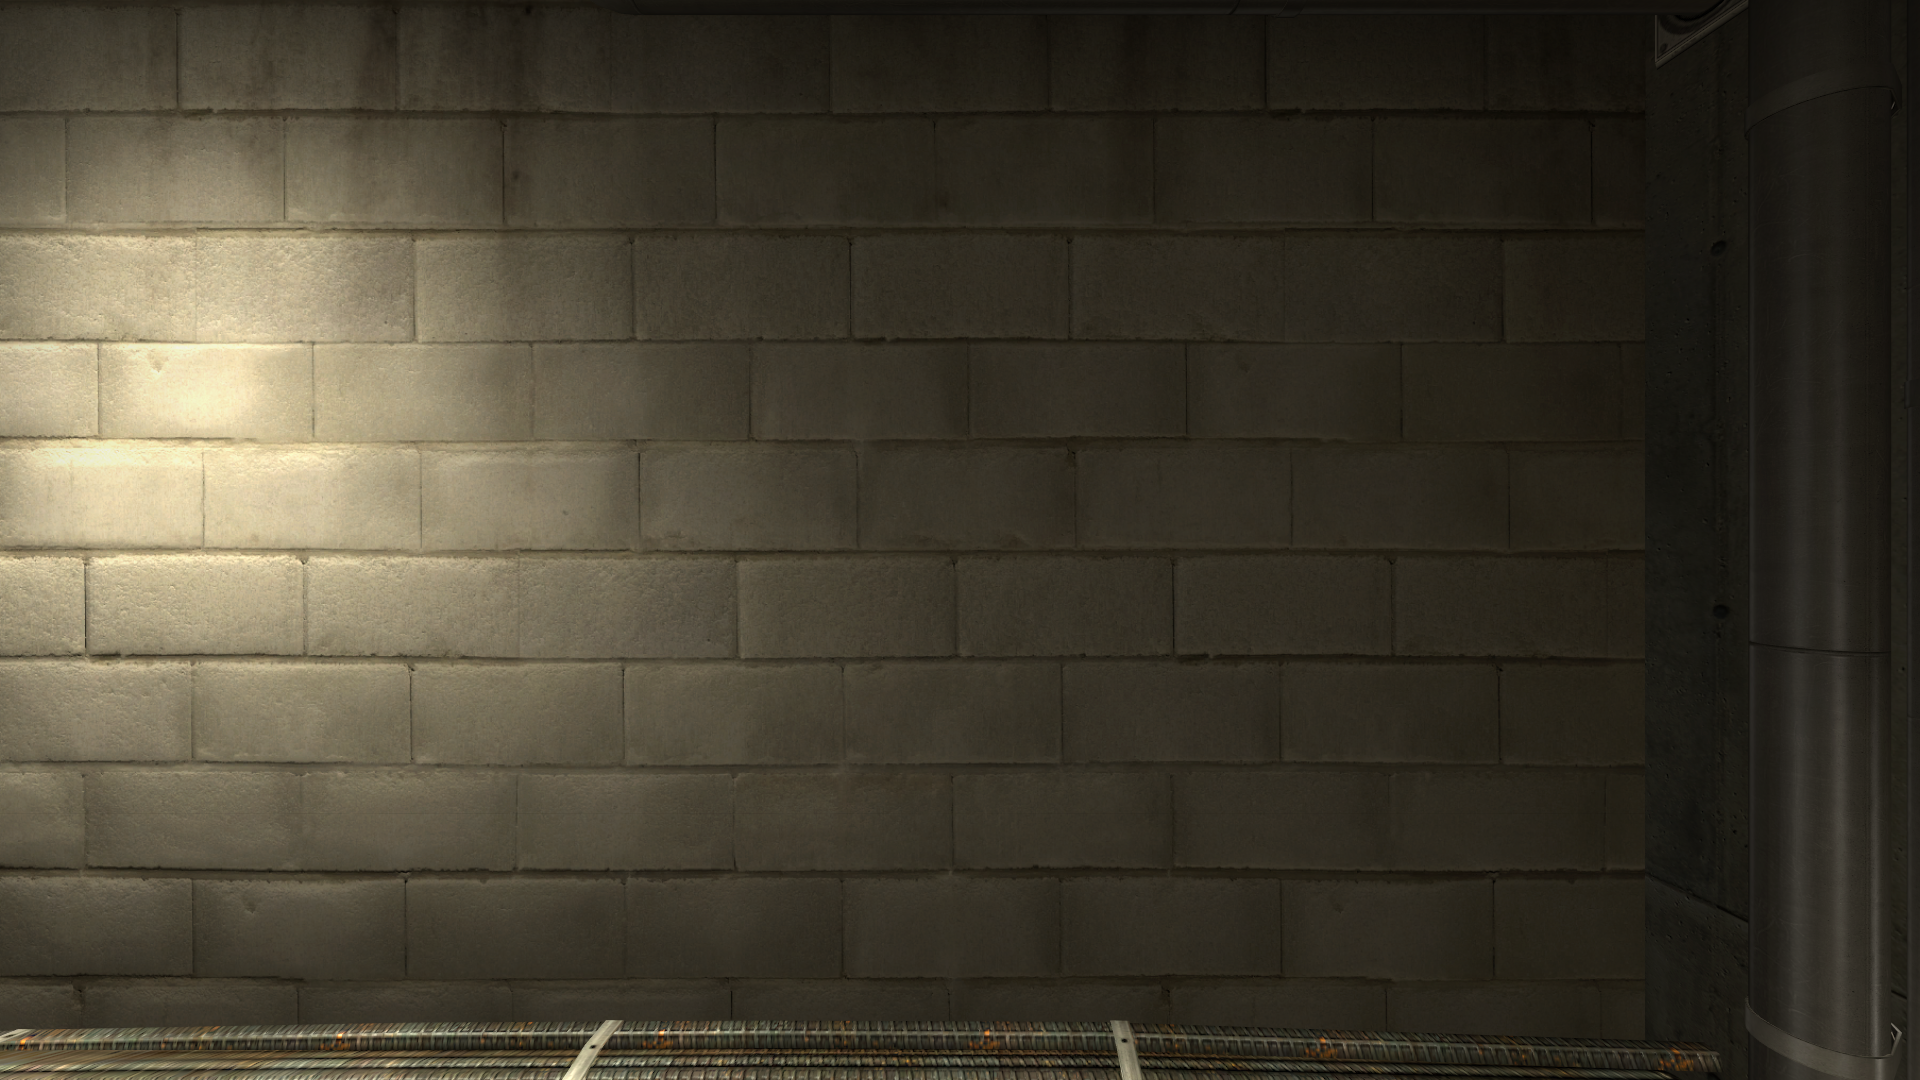
Map: de_vertigo